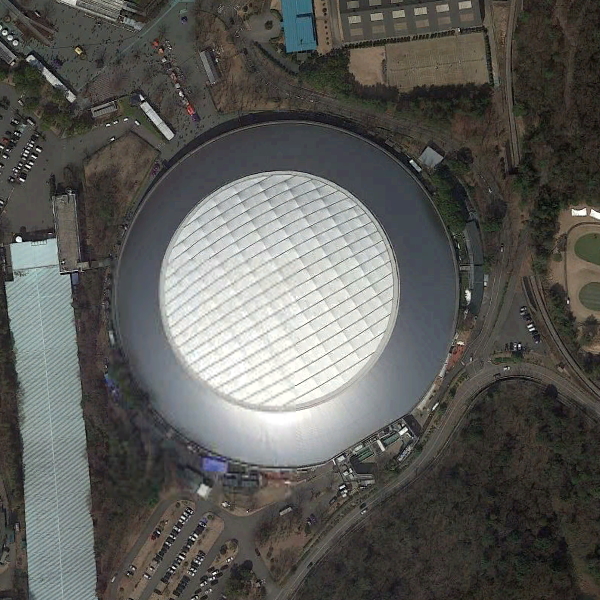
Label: Center